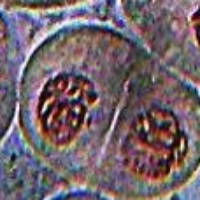
Label: telophase